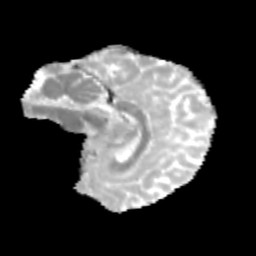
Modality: MD
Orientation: sagittal
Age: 13
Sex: female
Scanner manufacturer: siemens
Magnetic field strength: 3 T
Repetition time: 3.8 s
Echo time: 0.07 s